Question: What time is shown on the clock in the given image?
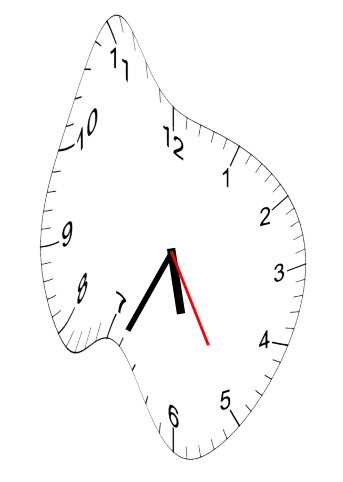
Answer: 05:34:25